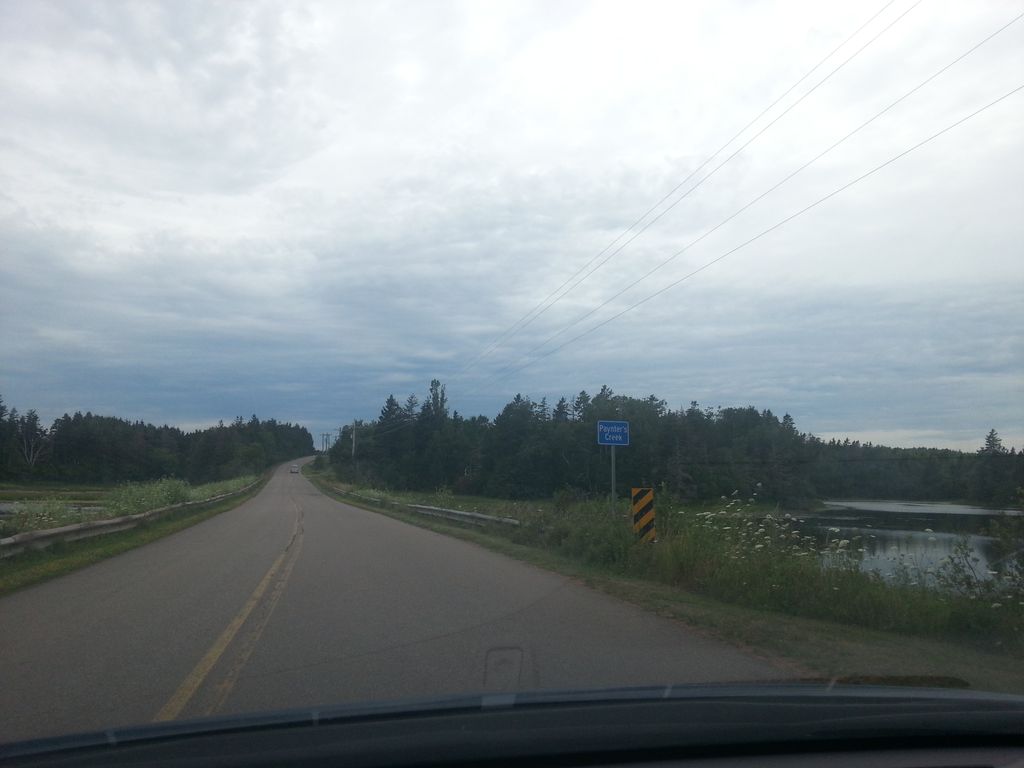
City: charlottetown